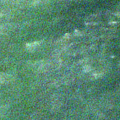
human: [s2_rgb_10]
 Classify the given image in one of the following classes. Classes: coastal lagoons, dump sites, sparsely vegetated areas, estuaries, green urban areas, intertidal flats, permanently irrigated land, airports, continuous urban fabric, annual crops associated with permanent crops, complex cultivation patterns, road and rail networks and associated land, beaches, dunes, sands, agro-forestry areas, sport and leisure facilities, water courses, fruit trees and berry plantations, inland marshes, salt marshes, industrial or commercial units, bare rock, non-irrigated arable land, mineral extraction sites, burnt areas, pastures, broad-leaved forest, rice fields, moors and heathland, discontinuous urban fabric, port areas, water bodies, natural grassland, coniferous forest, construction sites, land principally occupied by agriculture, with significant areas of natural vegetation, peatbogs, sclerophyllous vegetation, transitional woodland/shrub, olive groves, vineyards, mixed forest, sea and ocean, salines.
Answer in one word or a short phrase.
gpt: water bodies